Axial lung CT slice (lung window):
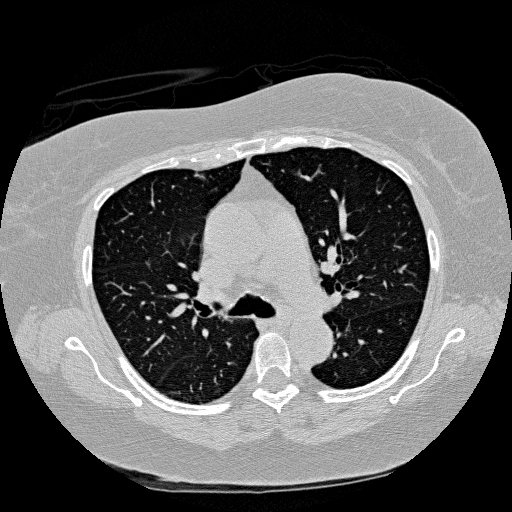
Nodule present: no